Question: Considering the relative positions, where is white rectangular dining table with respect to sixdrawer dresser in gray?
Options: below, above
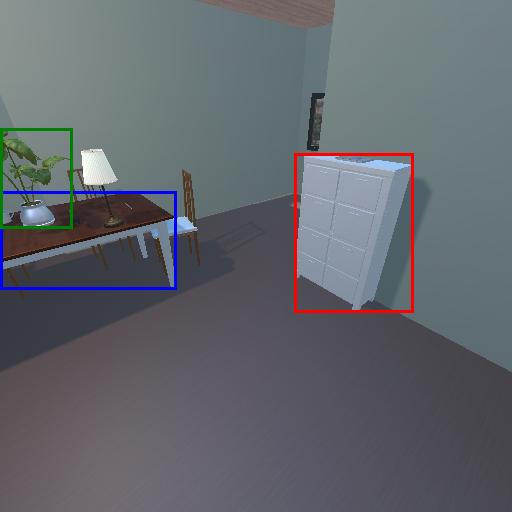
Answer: below